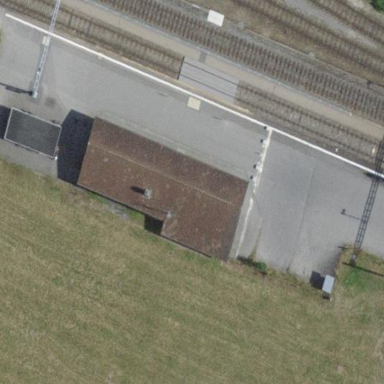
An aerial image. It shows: Train station building.